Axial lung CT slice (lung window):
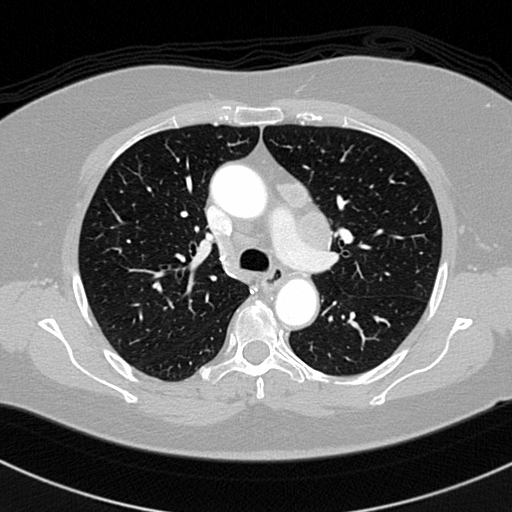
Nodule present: no